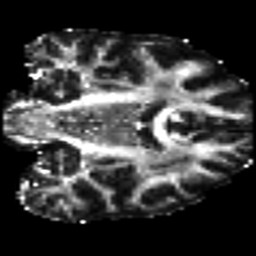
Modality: FA
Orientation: coronal
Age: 24
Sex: male
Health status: healthy
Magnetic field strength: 3 T
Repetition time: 8.4 s
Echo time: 0.0926 s